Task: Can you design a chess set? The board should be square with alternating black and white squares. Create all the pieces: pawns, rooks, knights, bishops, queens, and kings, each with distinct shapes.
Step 1049:
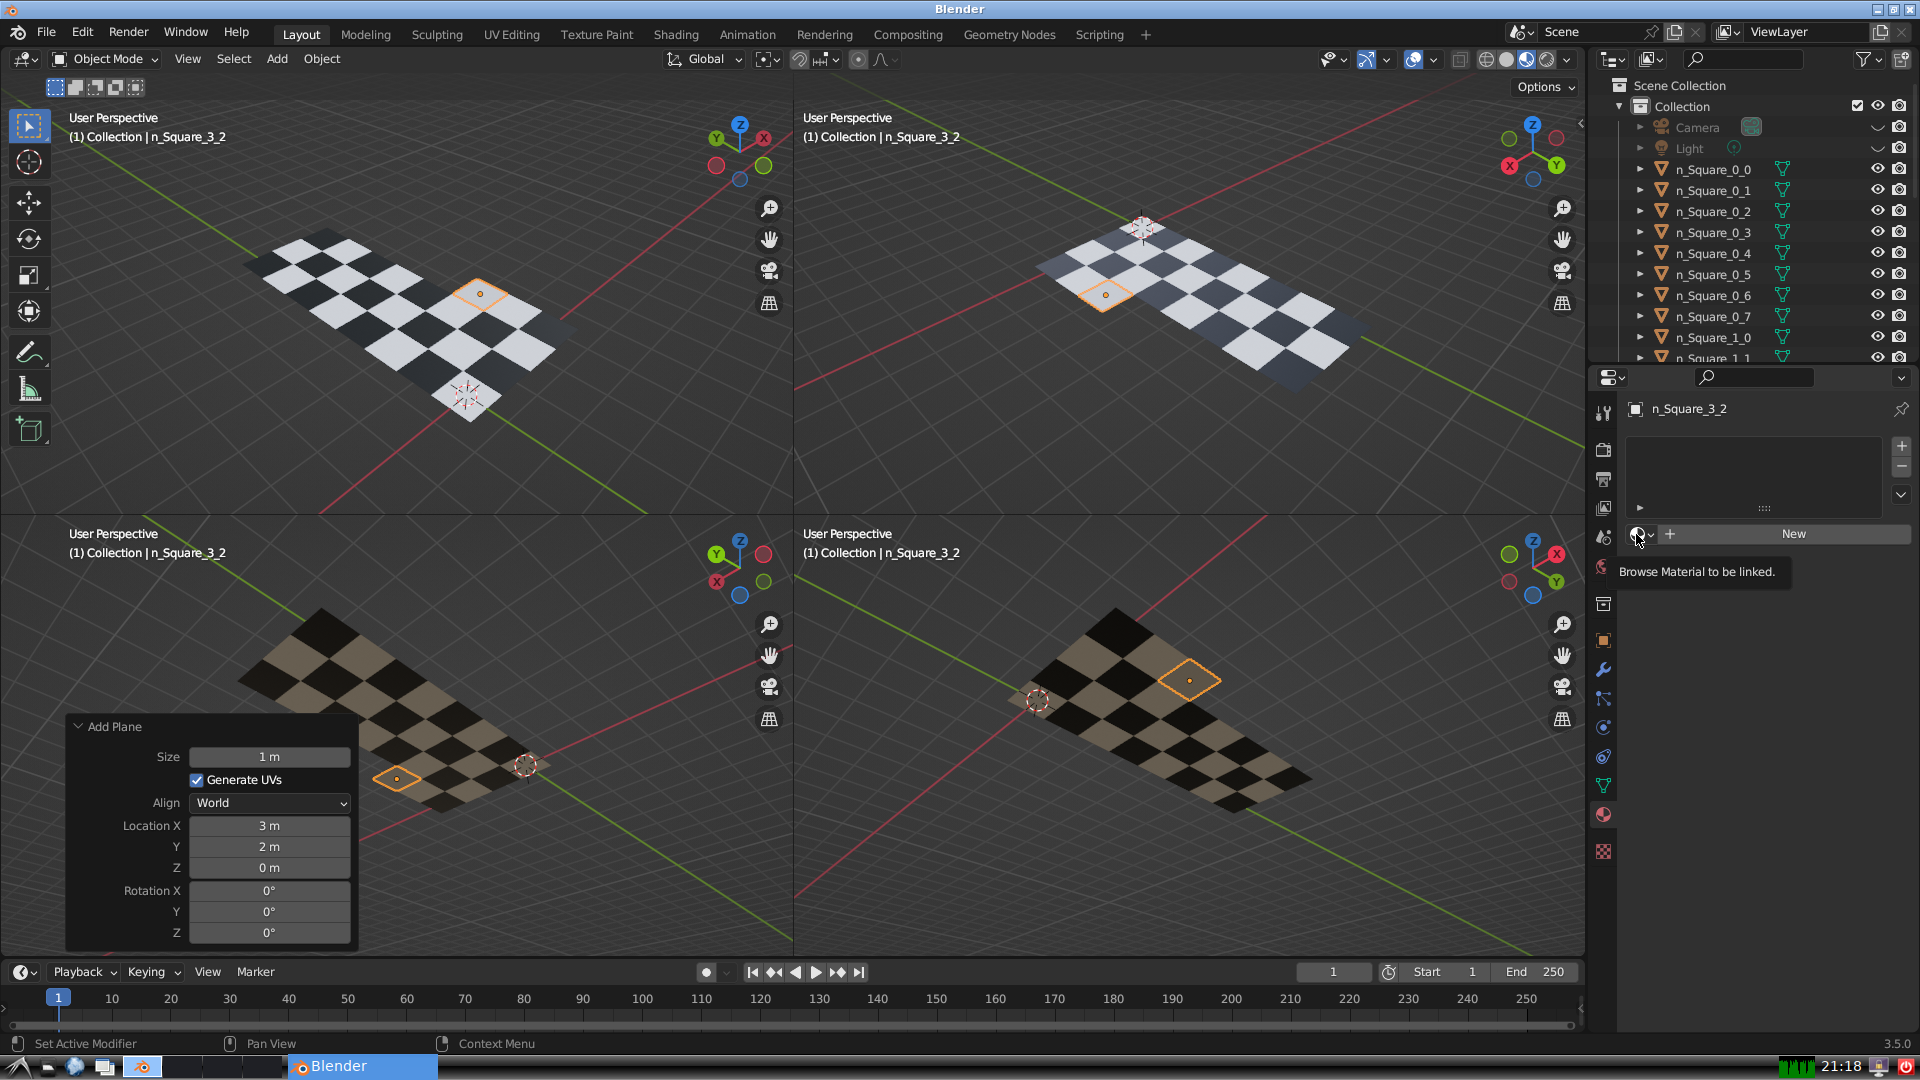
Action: click: no